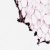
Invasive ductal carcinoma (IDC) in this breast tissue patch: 0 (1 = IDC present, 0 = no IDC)